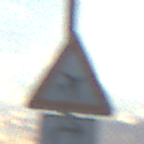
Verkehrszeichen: FlugbetriebLinks
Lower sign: RichtungsangabeDurchPfeile5
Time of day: SunriseSunset
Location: Outdoor (Nature)
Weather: PartlyCloudy
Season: NotSpecified
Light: Natural